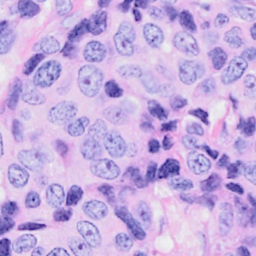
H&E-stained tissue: Breast